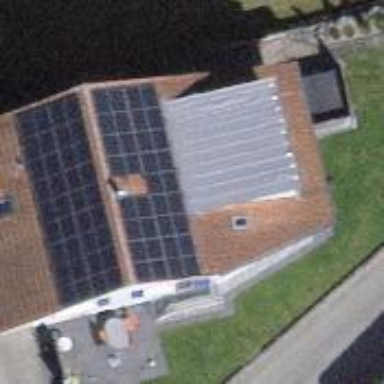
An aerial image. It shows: Solar power generator utilizing photovoltaic technology with solar photovoltaic panels.